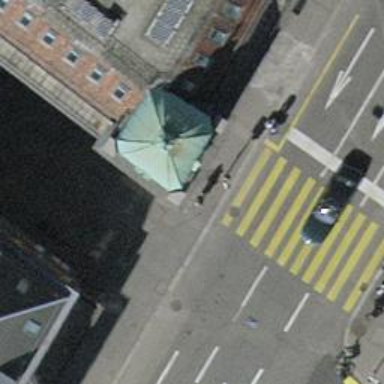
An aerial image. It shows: Kerb barrier.